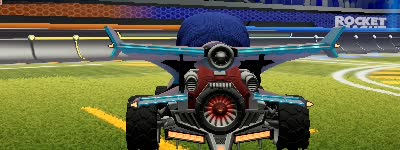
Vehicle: aftershock